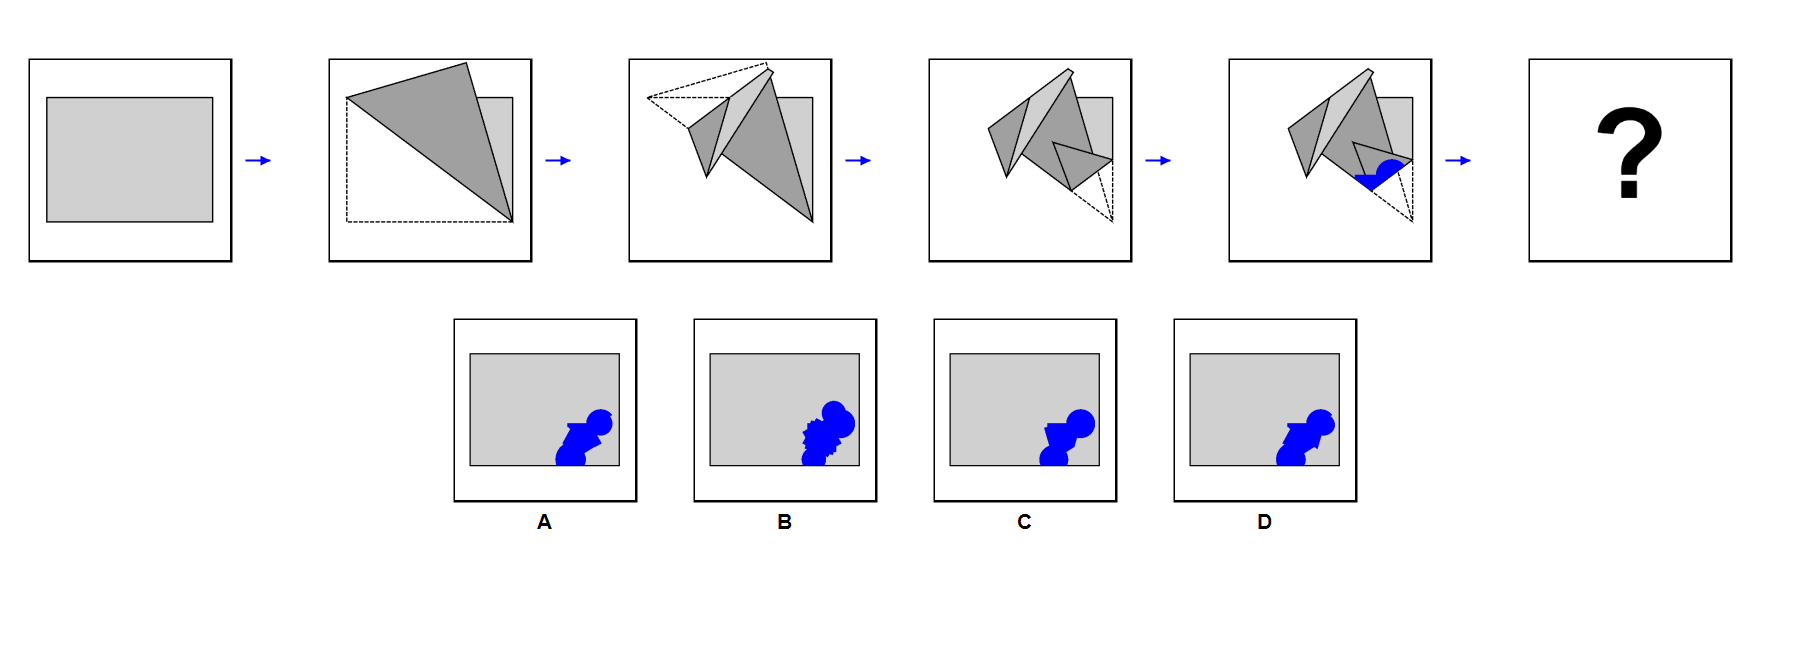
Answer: C